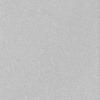
Label: dusty